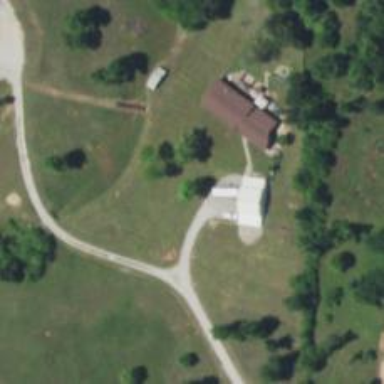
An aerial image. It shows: Driveway.